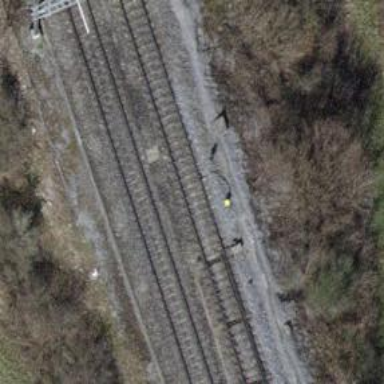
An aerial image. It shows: Railway switch.